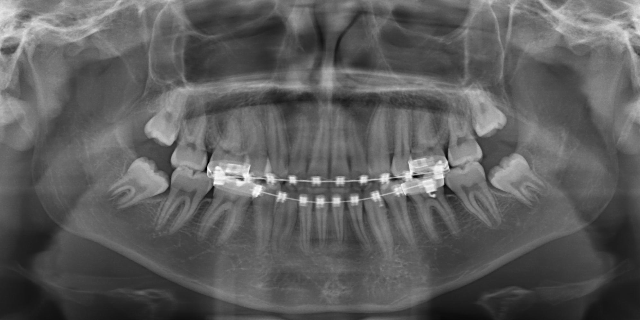
adult